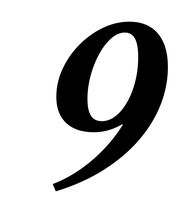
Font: LibreCaslonText-Italic_SemiBold_Italic